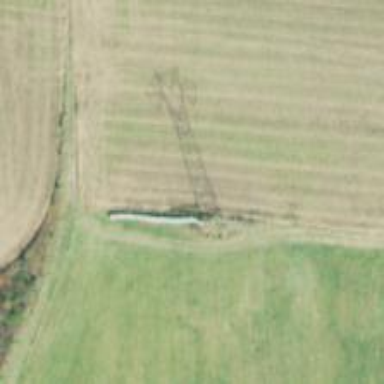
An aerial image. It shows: Lattice structure tower used for power distribution.